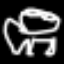
Label: frog